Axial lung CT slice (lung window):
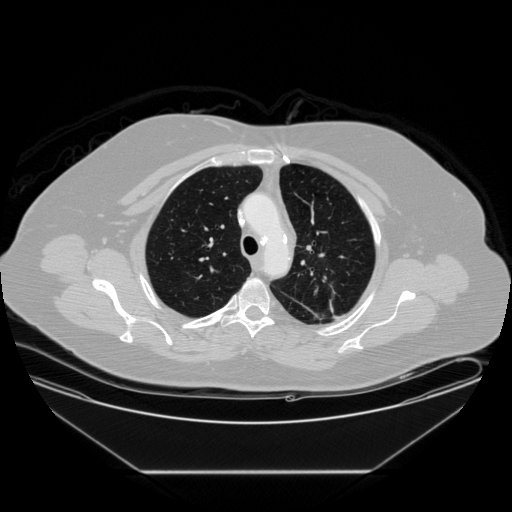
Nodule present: no